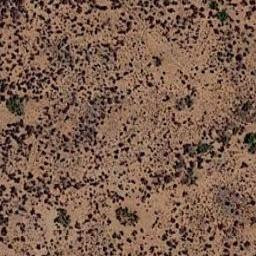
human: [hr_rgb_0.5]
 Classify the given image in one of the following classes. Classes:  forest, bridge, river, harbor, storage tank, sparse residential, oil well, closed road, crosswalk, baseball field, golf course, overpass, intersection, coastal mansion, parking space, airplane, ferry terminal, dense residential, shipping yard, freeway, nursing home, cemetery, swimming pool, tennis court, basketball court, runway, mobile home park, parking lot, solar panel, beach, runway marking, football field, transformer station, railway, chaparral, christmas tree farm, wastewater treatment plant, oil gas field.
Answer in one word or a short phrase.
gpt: chaparral